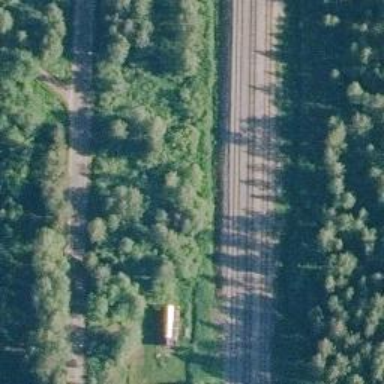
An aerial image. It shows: Rail track of class B1.